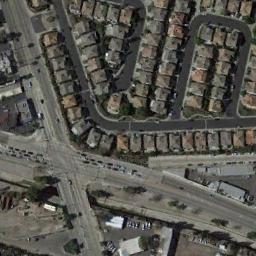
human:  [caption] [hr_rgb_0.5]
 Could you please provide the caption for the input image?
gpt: There are many moving and waiting vehicles on the slanted intersection of the intersection, There are many neatly arranged buildings and some trees around the intersection, And many cars are parked on the open space beside the intersection .

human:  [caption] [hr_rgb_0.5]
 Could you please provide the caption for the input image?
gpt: There aren't many cars at the intersection .

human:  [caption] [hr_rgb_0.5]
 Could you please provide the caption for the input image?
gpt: An intersection with normal traffic located in a dense residential area .

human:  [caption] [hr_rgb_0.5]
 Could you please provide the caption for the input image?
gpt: There are many different shapes of buildings beside the intersection .

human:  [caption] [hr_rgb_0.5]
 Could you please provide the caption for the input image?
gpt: There are many buildings arranged neatly beside the intersection .